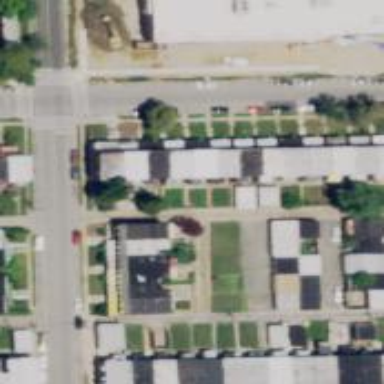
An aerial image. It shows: Alleyway designated as service road.